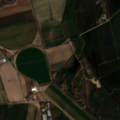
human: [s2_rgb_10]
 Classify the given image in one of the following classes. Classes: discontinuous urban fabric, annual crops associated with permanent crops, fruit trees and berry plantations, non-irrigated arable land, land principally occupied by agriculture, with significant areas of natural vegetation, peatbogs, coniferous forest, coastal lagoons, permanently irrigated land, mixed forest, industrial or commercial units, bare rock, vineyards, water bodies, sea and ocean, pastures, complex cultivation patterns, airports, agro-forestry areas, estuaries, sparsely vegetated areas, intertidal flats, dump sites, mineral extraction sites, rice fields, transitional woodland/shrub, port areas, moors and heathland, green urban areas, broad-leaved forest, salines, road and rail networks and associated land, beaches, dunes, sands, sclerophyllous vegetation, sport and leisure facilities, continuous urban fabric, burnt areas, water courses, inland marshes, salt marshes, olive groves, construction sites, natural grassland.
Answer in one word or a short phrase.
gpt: continuous urban fabric